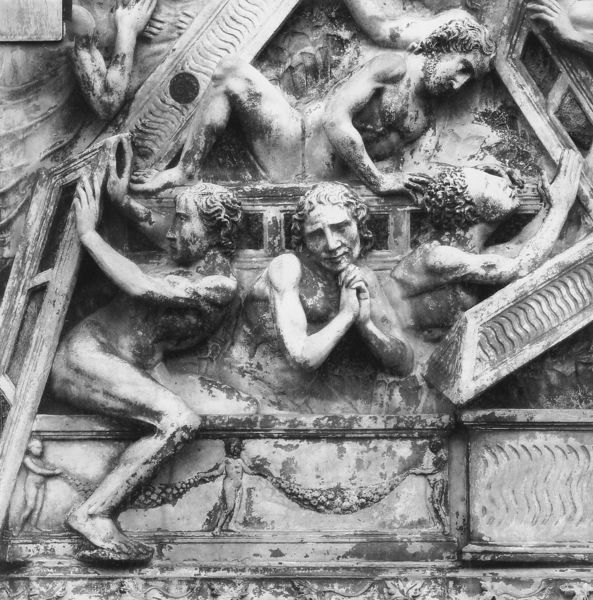
Titel: Orvieto, Dom, Fassadenschmuck
Künstler: Lorenzo Maitani
Standort: Orvieto, Dom (EU - I - Umbrien)
Schlagwörter: körper, nackt, menschen, fenster, köpfe, marmor, männer, bart, gericht, architektur, arme, gesicht, mensch, rahmen, stein, hände, kirche, haare, personen, girlande, gotik, locken, renaissance, boot, relief, bein, wellen, kette, tag, figuren, leiter, gefaltet, detail, nackte, foto, deckel, sprossen, durcheinander, tote, beten, girlanden, sarg, grab, apokalypse, fegefeuer, gräber, betend, klettern, auferstehung, sprengen, bund, bildhauer, feston, steinmetzarbeit, sarkophag, tumba, baukunst, bündnis, weltgericht, jüngster tag, drücken, manner, änner, timpanon, ausbrechen, letztes gericht, jüngster, auferweckte, girlane, rekkte